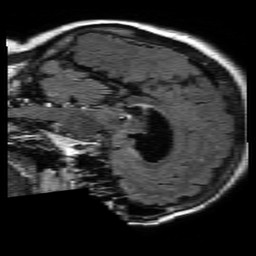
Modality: FLAIR
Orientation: sagittal
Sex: female
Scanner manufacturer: philips
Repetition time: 11 s
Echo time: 0.125 s